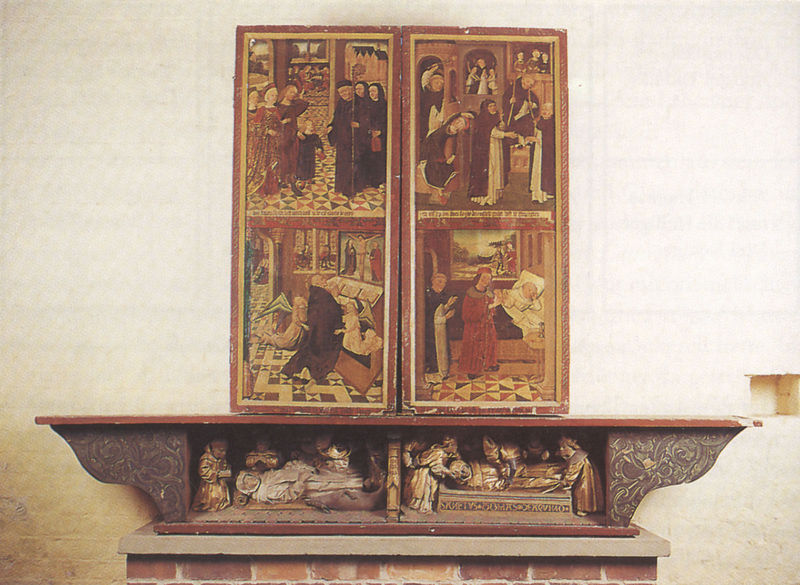
Titel: Thomas-Retabel
Standort: Wismar, St. Nikolai (EU - D - Mecklenburg-Vorpommern)
Schlagwörter: flügel, gott, menschen, braun, fenster, holz, tisch, ausblick, wand, bibel, sockel, stein, steine, bild, öl, felder, kirche, gewand, kutte, kinder, engel, skulptur, relief, bilder, schrank, mauer, figuren, bett, platte, geschlossen, foto, vier, nische, außen, fensterladen, krank, mauerwerk, beten, altar, photo, jesus, sterben, mittelalter, mönche, heilige, schränkchen, sechs, heilig, szenen, christentum, rückwand, tryptichon, backsteine, flügelaltar, nonnen, bischoff, melk, altar braun